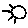
Label: sun